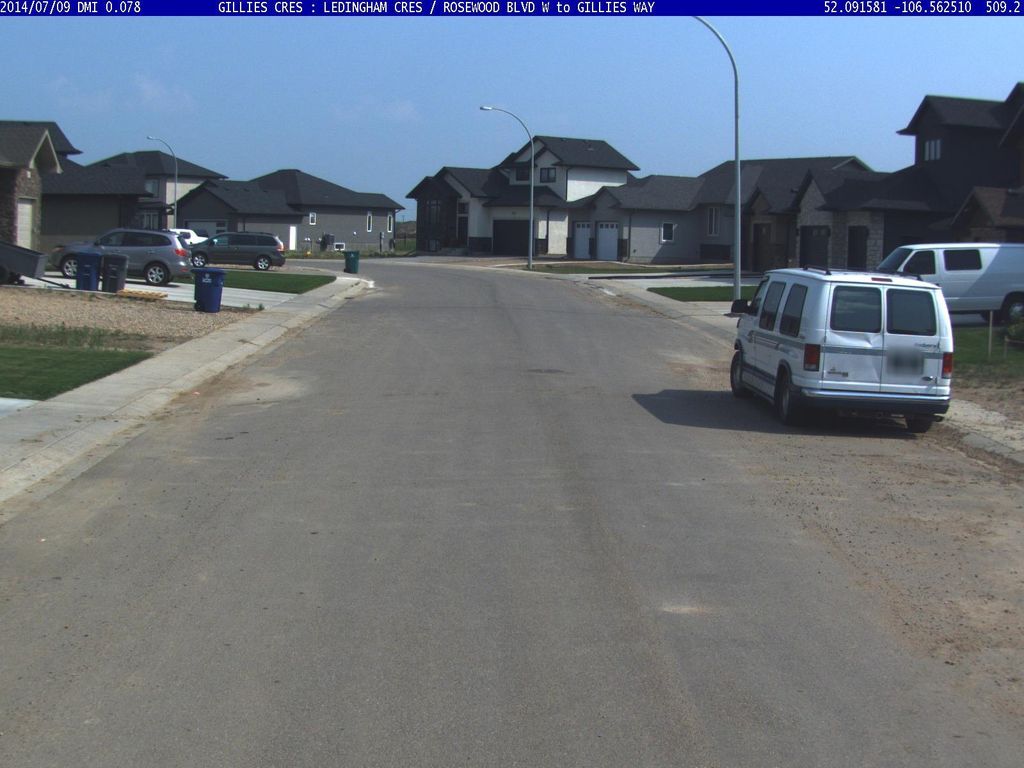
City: saskatoon